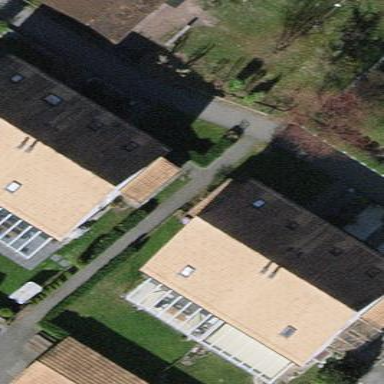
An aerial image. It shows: Terrace building.